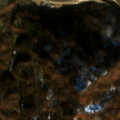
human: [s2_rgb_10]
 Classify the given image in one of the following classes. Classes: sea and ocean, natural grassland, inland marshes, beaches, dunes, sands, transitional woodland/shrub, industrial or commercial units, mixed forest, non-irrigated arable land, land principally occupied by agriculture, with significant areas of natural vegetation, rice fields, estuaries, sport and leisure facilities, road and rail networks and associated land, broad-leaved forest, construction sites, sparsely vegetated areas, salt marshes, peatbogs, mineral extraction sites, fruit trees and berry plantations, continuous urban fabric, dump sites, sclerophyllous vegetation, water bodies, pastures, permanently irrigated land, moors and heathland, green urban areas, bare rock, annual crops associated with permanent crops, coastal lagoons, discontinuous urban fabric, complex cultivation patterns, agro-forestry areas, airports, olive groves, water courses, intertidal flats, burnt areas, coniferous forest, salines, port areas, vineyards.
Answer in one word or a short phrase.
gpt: mineral extraction sites, land principally occupied by agriculture, with significant areas of natural vegetation, broad-leaved forest